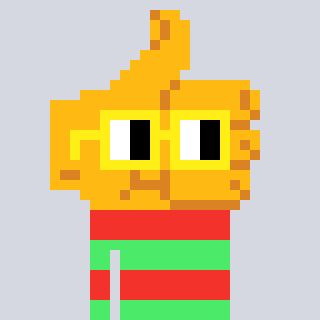
a pixel art character with square yellow glasses, a thumbsup-shaped head and a teal-colored body on a cool background